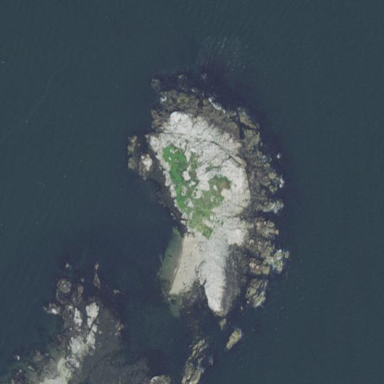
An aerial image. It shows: Islet located along the natural coastline.